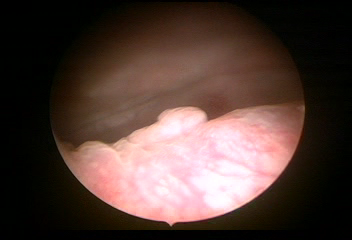
Modality: WLC
Class: Normal mucosa
Bladder cancer association: No